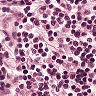
Metastatic tissue present: no